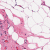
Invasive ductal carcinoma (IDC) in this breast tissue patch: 0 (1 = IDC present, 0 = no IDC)